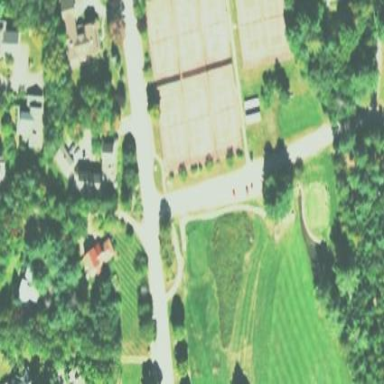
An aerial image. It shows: Tennis court on pitch designated for leisure land.